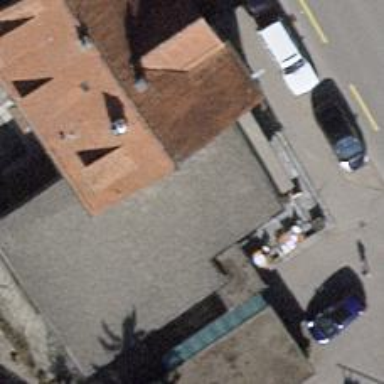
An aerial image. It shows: Restaurant.